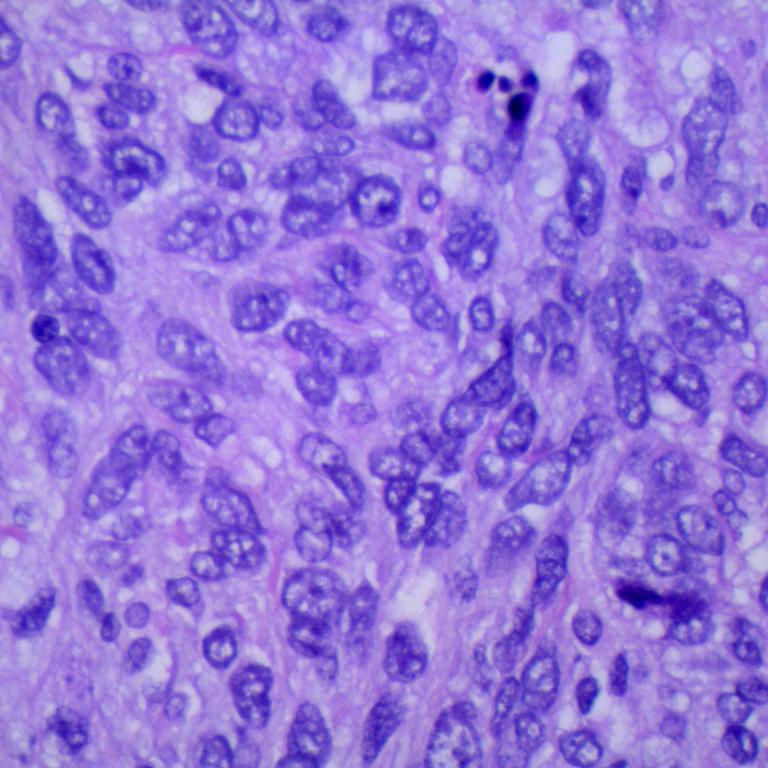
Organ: lung
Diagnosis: squamous carcinomas